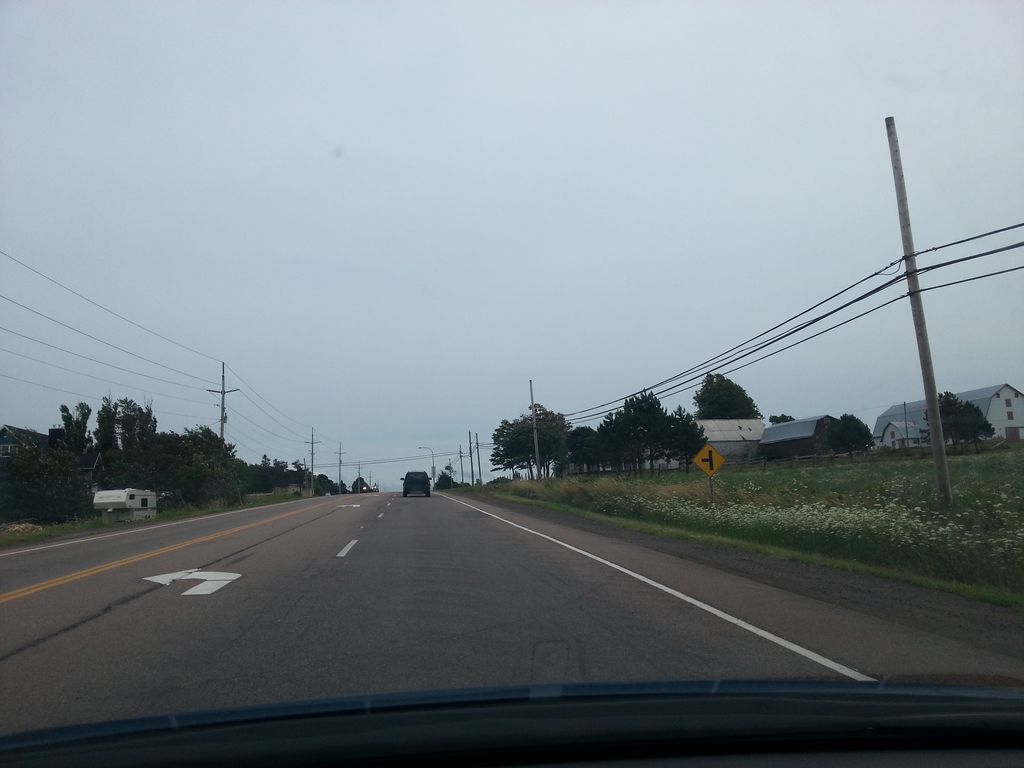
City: charlottetown